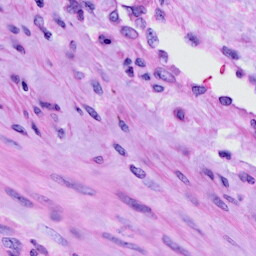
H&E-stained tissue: Cervix